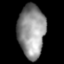
Tissue: lung
Cell type: Others
Senescence score: 0.2395
Nuclear area (px): 1398
Mean DAPI intensity: 145.596